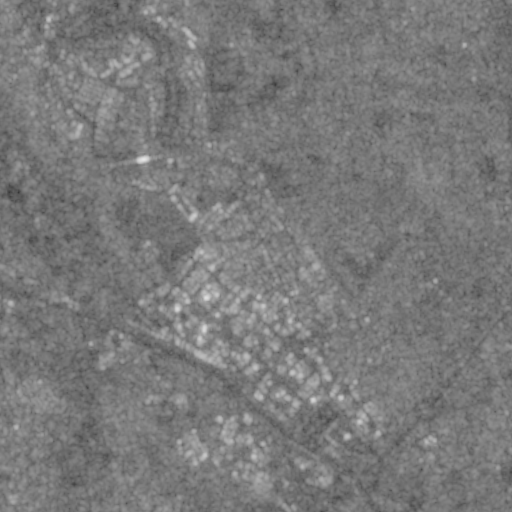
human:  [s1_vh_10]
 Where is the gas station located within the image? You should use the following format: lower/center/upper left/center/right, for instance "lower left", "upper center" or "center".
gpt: The gas station is located in the center left of the image.
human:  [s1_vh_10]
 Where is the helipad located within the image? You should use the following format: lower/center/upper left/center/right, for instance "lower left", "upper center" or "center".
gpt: The helipad is located in the center left of the image.
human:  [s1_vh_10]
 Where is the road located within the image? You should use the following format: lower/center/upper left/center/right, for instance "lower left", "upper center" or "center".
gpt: There is no road in the image.

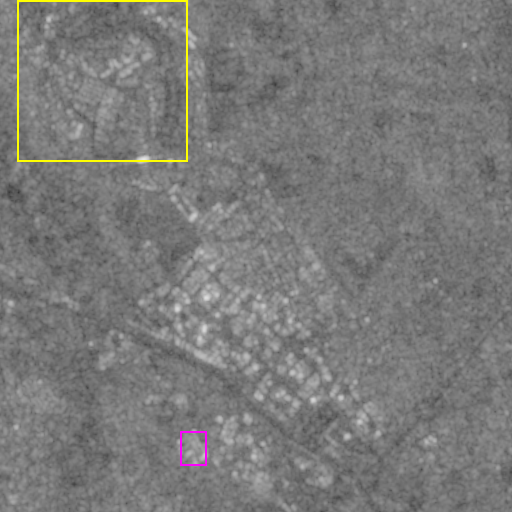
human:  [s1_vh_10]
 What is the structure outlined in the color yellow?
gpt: The structure outlined in yellow is a park.
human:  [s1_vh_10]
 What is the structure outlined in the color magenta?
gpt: The structure outlined in magenta is a parking lot.
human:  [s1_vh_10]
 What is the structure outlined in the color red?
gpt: There is no red outline.